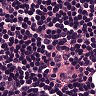
Metastatic tissue present: no